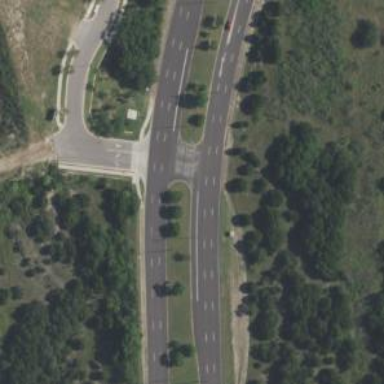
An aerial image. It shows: Secondary link road.